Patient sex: M
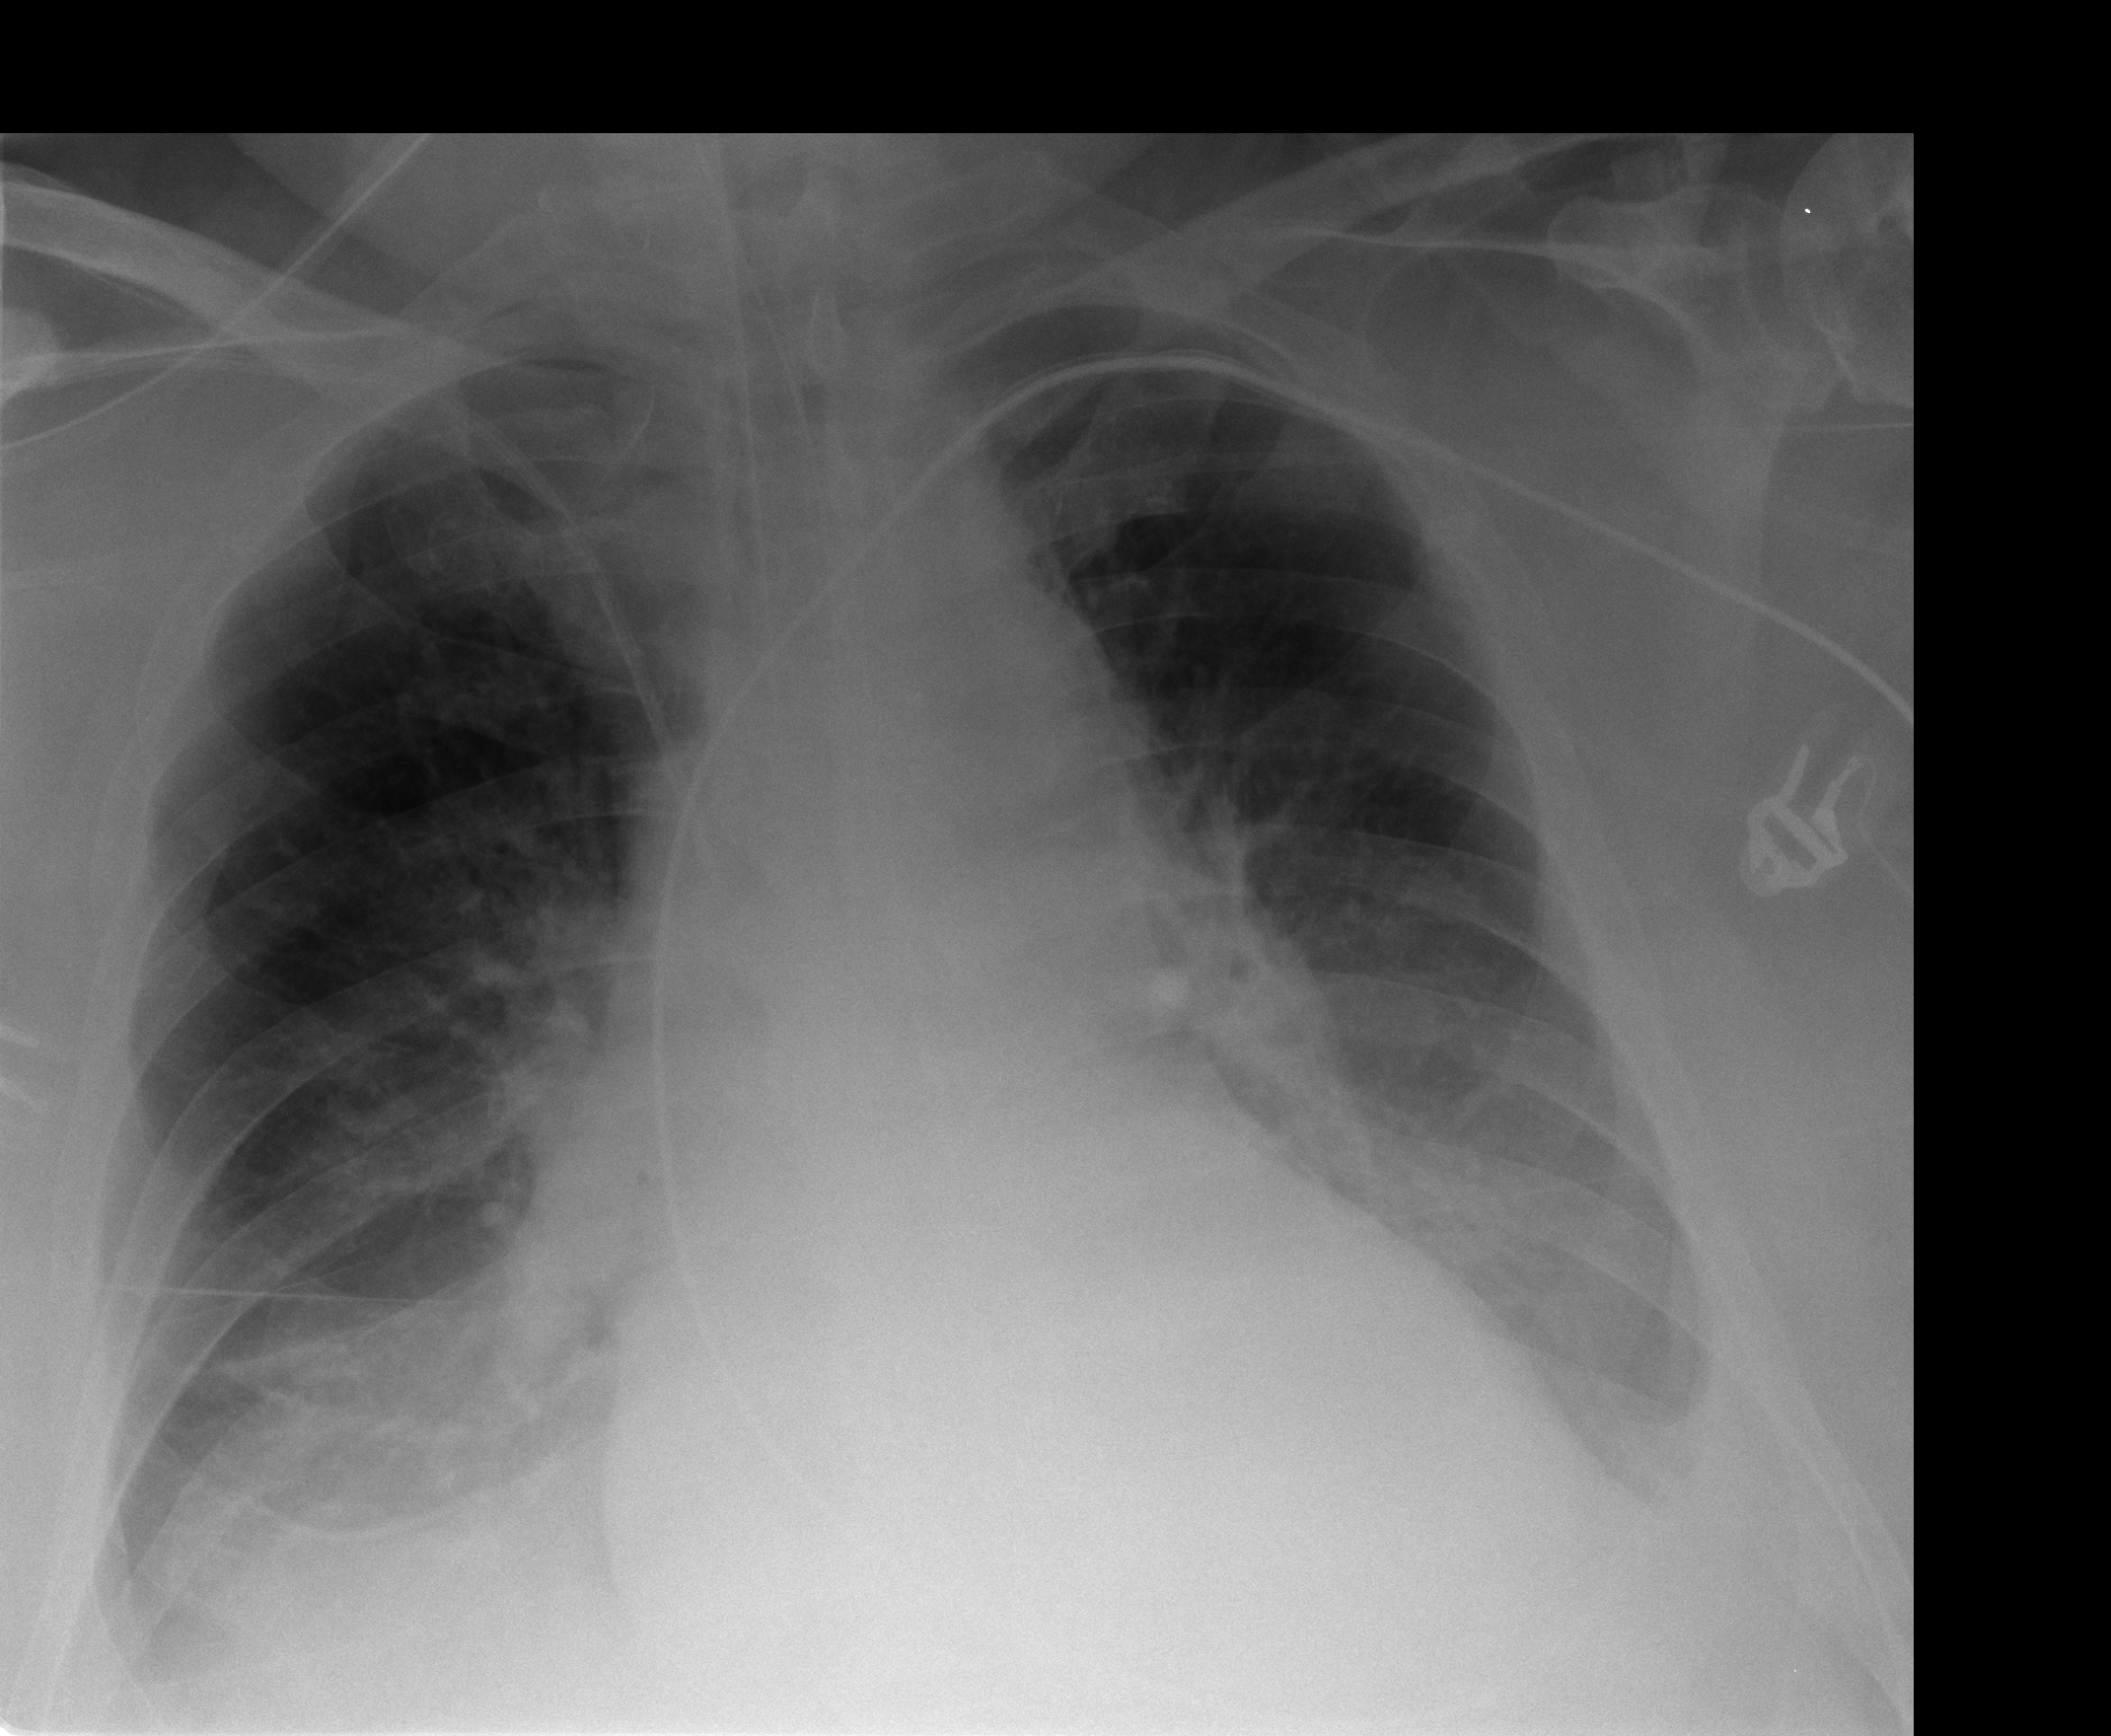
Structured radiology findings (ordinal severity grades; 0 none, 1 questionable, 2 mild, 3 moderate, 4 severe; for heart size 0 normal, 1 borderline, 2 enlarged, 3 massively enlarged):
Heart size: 2
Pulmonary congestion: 2
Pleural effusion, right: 1
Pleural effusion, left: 2
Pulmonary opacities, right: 0
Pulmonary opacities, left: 0
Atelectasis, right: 2
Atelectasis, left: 2